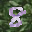
Label: 8